Here is the envelope spectrum of one vibration snapshot from a rolling-element bearing, with each characteristic fault-frequency family marked on the frequency axis. Classify the bearing condition as one of: normal, inner_race, outer_race, ball.
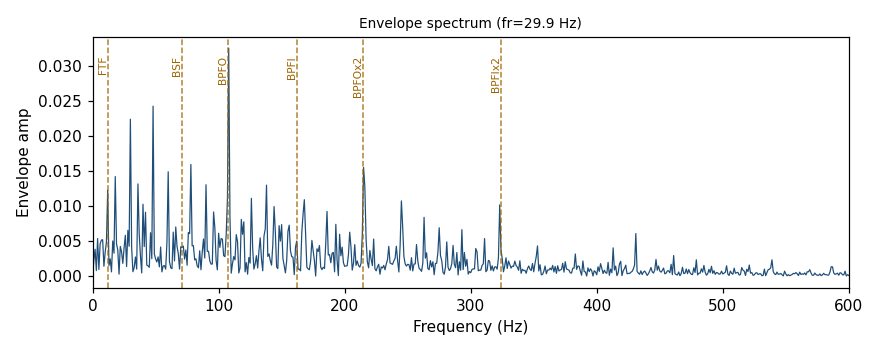
Answer: outer_race